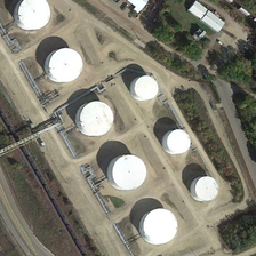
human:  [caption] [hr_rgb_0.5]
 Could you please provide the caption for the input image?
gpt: there are eight white columnar tanks occupies a trapezoidal area .

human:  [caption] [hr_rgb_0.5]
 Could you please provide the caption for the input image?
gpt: Several reservoirs with some trees were built on the trapezoidal driveway between the road and the square building.

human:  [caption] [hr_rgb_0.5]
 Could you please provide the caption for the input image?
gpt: eight storage tanks in two lines are near some green trees .

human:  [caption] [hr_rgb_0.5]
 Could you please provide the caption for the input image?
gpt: Several reservoirs are built on a trapezoidal belt, between the road and the square building, with some trees on it.

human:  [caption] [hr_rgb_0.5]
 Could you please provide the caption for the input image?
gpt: Several reservoirs were built on the trapezoid between a street and a square building with several trees.